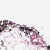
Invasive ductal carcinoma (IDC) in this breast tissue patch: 0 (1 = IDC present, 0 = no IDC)